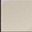
Piece: xx